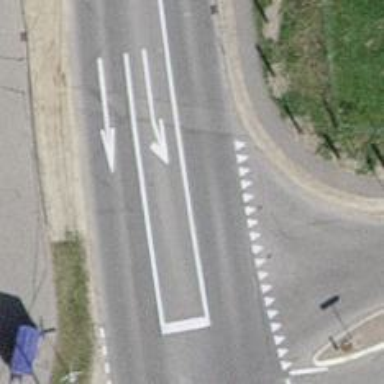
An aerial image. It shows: Asphalt road classified as primary highway.